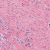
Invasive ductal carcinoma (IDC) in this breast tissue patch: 0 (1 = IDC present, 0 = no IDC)